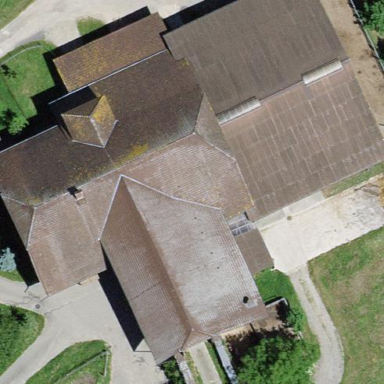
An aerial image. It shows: Farm building.